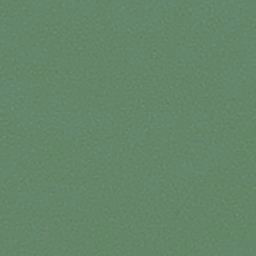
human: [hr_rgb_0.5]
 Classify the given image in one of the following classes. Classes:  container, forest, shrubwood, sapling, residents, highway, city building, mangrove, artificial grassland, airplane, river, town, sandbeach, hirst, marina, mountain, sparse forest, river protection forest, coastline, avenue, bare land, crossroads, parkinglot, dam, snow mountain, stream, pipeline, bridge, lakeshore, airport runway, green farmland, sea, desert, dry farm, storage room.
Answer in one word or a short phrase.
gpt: sea